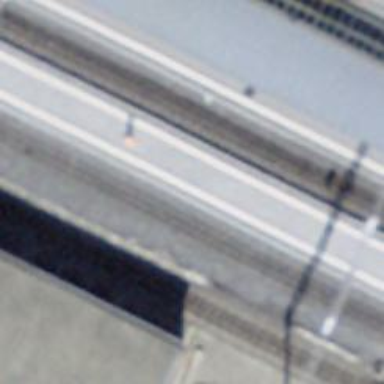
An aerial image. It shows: Stop position for public transport at railway stop.